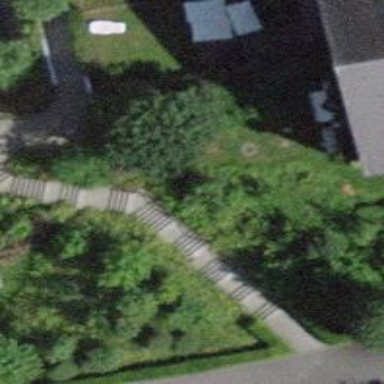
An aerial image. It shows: Set of steps on the road.